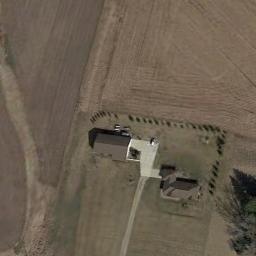
Label: residential